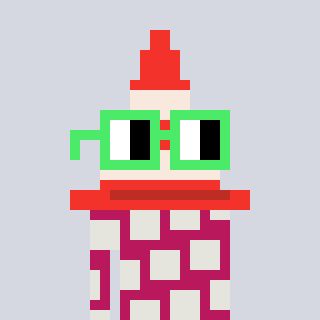
a pixel art character with square light green glasses, a cone-shaped head and a darkpink-colored body on a cool background